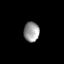
Tissue: skin
Cell type: Myeloid cells
Senescence score: 0.7775
Nuclear area (px): 305
Mean DAPI intensity: 151.367